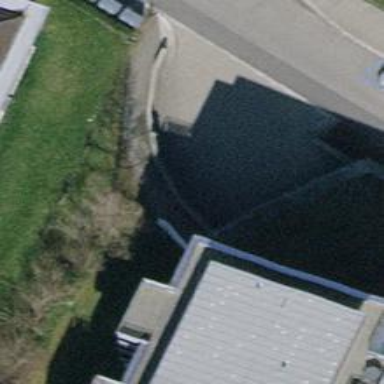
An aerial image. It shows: Wall barrier.